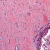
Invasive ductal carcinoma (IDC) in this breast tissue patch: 0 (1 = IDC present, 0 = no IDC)